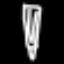
Label: pencil